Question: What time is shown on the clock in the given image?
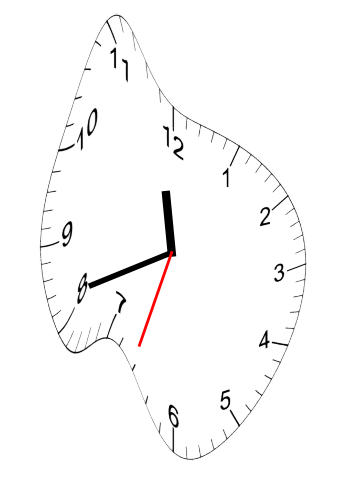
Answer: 11:41:33